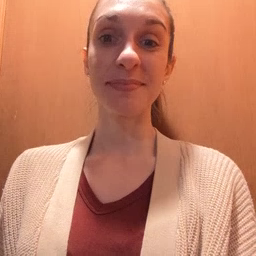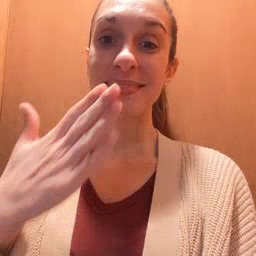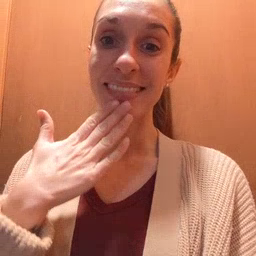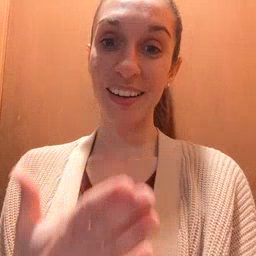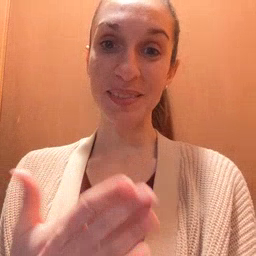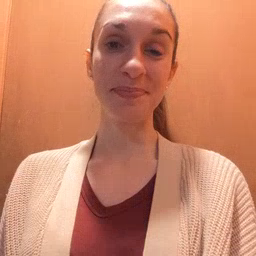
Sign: thankyou